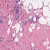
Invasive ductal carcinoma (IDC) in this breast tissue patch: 1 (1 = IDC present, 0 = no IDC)